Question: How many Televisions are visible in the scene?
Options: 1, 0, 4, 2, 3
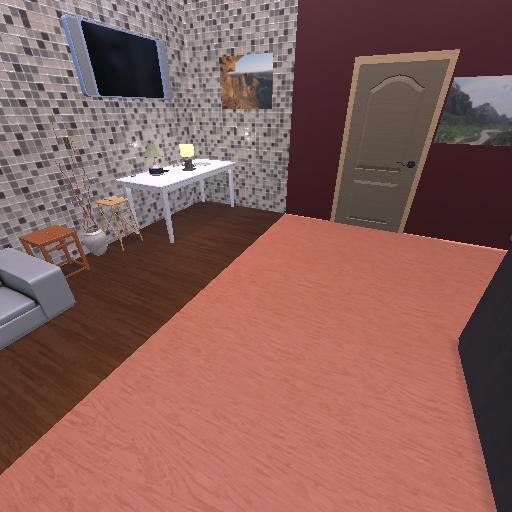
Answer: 1